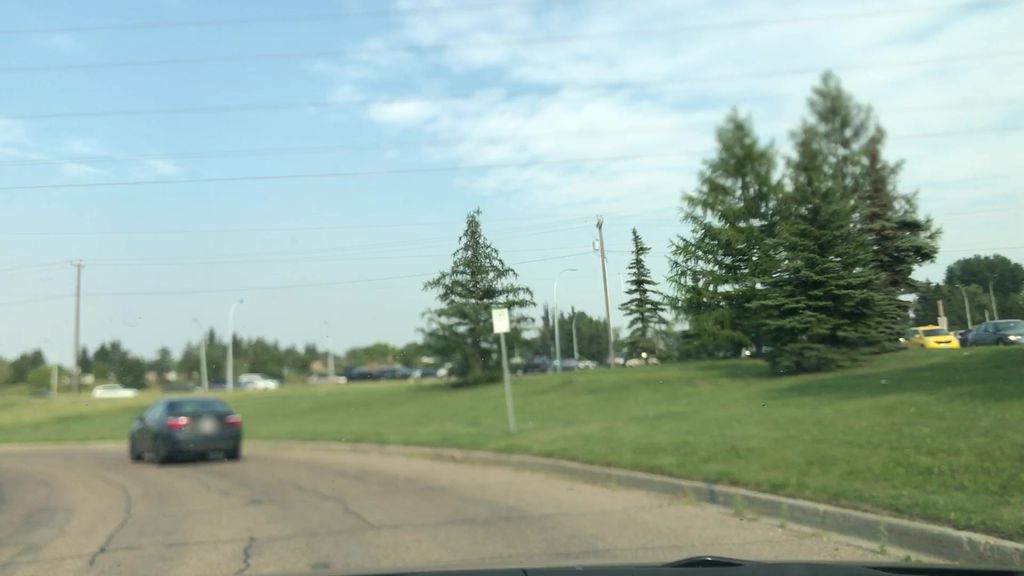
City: edmonton